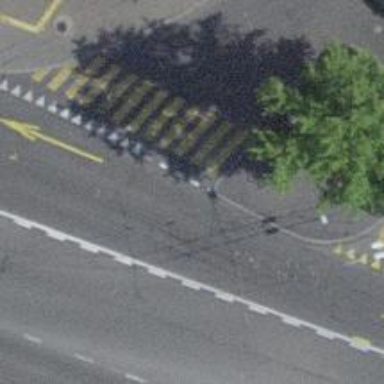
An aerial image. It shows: Kerb barrier.